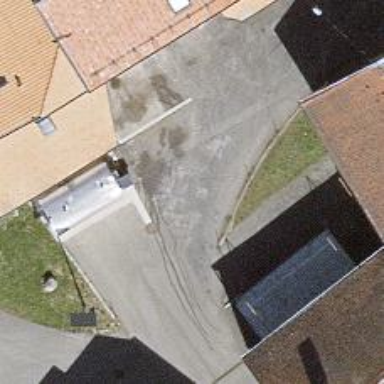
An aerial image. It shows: Alleyway designated as service road.